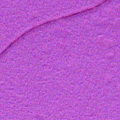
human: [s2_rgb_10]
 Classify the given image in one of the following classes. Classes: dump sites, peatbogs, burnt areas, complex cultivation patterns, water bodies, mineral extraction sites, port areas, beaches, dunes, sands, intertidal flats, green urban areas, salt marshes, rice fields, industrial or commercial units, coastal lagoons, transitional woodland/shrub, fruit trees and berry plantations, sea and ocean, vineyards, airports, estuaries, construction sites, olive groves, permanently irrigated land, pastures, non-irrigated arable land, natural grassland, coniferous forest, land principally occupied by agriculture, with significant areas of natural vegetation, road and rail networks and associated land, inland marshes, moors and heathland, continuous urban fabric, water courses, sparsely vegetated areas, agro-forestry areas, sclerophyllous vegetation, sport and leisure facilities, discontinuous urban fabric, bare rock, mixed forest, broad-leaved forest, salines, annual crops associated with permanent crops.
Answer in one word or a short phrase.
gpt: sea and ocean